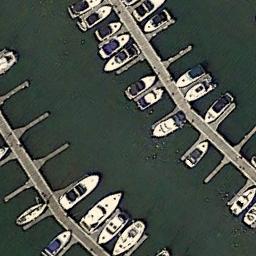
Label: harbor